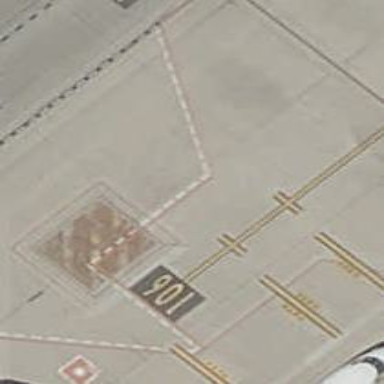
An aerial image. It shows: Airport parking position.